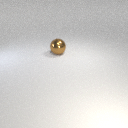
large brown metal sphere